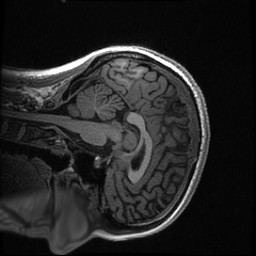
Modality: T1w
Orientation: sagittal
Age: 30
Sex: female